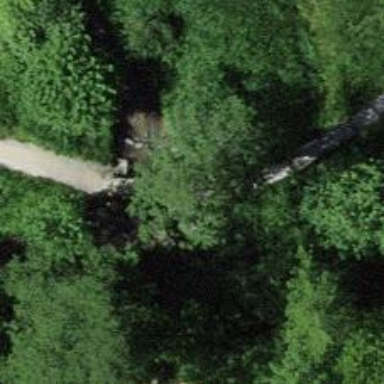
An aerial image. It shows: Compacted path.